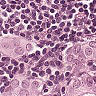
Metastatic tissue present: yes